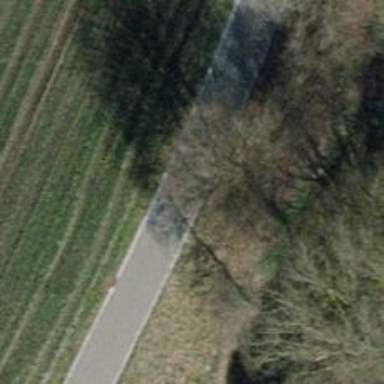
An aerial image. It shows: Asphalt road track with grade1 track quality suitable for agricultural vehicles.